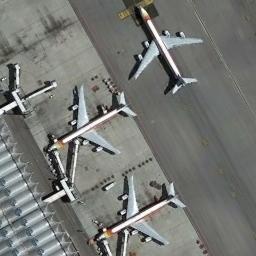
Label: airplane